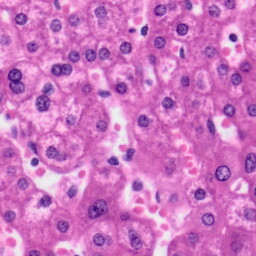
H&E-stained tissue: Liver